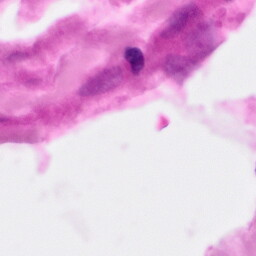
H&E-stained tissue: Pancreatic